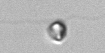
Label: flagellate